Brain MRI, t2w sequence, axial 2D slice.
Patient: age 28, sex F, weight 95 kg, height 1.95 m
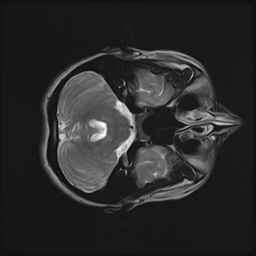